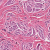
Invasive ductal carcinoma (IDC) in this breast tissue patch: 0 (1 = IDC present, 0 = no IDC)